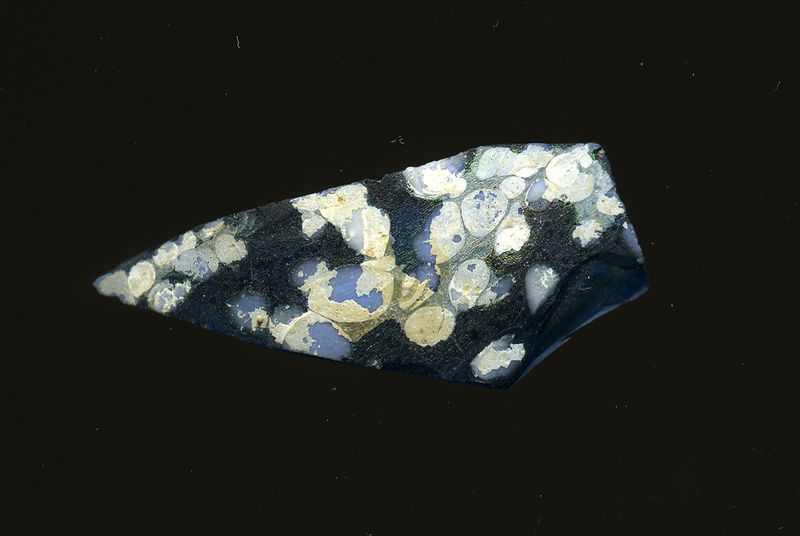
Titel: Fragment eines Gefäßes
Standort: Hamburg
Institution: Museum für Kunst und Gewerbe Hamburg
Schlagwörter: glas, antike, geschnitten, kaiserzeit, gepresst, gefäß, frühe kaiserzeit, prinzipat, römische, mittlere, späte